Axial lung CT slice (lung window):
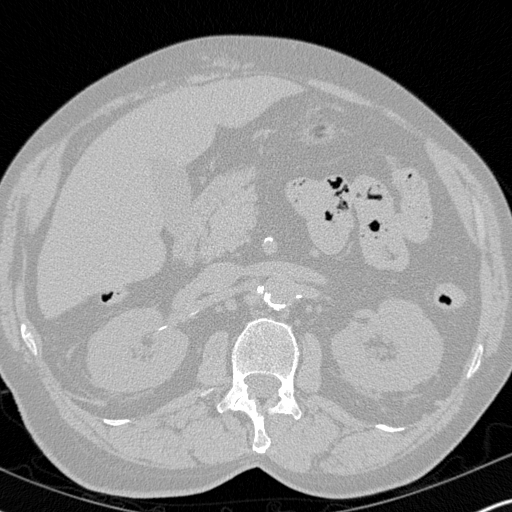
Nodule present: no